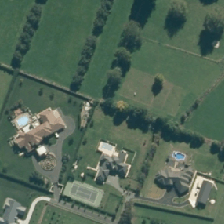
Land cover: urban_build_up